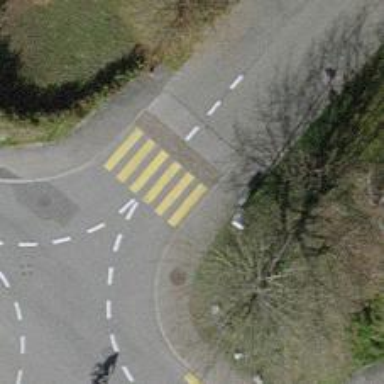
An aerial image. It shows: Marked road crossing.